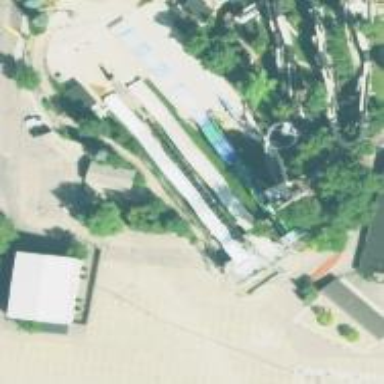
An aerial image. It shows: Water slide attraction.